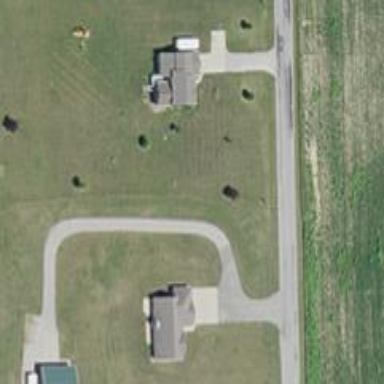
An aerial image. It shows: Driveway leading to service road.